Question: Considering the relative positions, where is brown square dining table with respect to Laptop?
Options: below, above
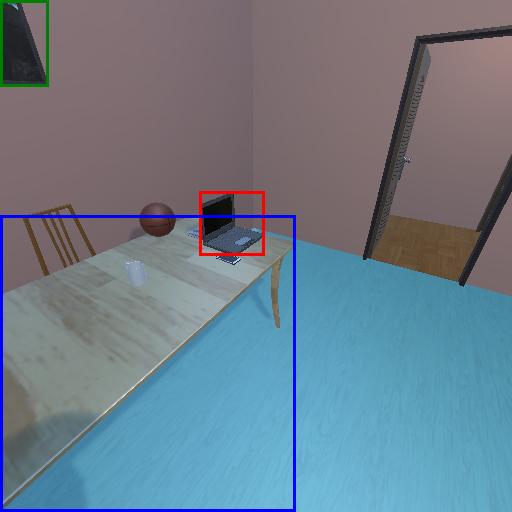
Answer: below